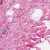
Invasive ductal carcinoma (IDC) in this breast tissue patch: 0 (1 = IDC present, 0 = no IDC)